Question: I have a ListView in a dialog and I need to show a button after the list.
'''
<?xml version="1.0" encoding="utf-8"?>
<RelativeLayout
xmlns:android="http://schemas.android.com/apk/res/android"
android:layout_width="fill_parent" android:layout_height="wrap_content">
<TextView android:id="@+id/tvwGameOver" android:layout_weight="1" android:gravity="center"
android:textSize="25sp" android:visibility="gone"
android:layout_width="fill_parent" android:layout_height="wrap_content"/>
<LinearLayout
android:id="@+id/lloPlayerNames" xmlns:android="http://schemas.android.com/apk/res/android"
android:layout_width="fill_parent" android:layout_height="wrap_content"
android:orientation="horizontal" android:footerDividersEnabled="true"
android:headerDividersEnabled="true" android:layout_below="@id/tvwGameOver">
<TextView
android:id="@+id/tvwGameNumberHeader" android:layout_weight="1" android:gravity="right"
android:text="@string/scores_GameNumber" android:textSize="12sp"
android:layout_width="fill_parent" android:layout_height="wrap_content"
android:layout_marginRight="13sp"/>
<TextView
android:id="@+id/tvwPlayer0Name" android:layout_weight="1" android:gravity="right"
android:textSize="12sp"
android:layout_width="fill_parent" android:layout_height="wrap_content"
android:layout_marginRight="13sp"/>
<TextView
android:id="@+id/tvwPlayer1Name" android:layout_weight="1" android:gravity="right"
android:textSize="12sp"
android:layout_width="fill_parent" android:layout_height="wrap_content"
android:layout_marginRight="13sp"/>
<TextView
android:id="@+id/tvwPlayer2Name" android:layout_weight="1" android:gravity="right"
android:textSize="12sp"
android:layout_width="fill_parent" android:layout_height="wrap_content"
android:layout_marginRight="13sp"/>
<TextView
android:id="@+id/tvwPlayer3Name" android:layout_weight="1" android:gravity="right"
android:textSize="12sp"
android:layout_width="fill_parent" android:layout_height="wrap_content"
android:layout_marginRight="13sp"/>
</LinearLayout>
<ListView
android:id="@+id/lvwScores" android:layout_below="@id/lloPlayerNames"
android:layout_width="fill_parent" android:layout_height="wrap_content"
android:divider="#FFFFFF" android:dividerHeight="1dip"
android:layout_weight="1"
android:footerDividersEnabled="true" android:headerDividersEnabled ="true"/>
<Button android:id="@+id/btnOK"
android:layout_height="wrap_content" android:layout_width="120dip"
android:layout_weight="1"
android:text="OK" android:layout_centerHorizontal="true"
android:layout_alignParentBottom="true"
/>
</RelativeLayout>
'''
Problem is that when the list gets to be too big it just passes the button and the button sits over the top of the list.
I tried to add android:layout_below="@id/lvwScores" to the button but then, when the list is empty, I get a button that runs from the bottom of the screen to the bottom of the list.
If I remove the android:layout_alignParentBottom="true" then the dialog is made small.
At the end of the day, I am looking to have the list filling most of the screen even if part of it is still empty (it is a scores screen), with the button at the bottom.
Any ideas?
This is what it looks like when empty:

It is great, except that when the list builds up and reaches the bottom is down not stop at the button.
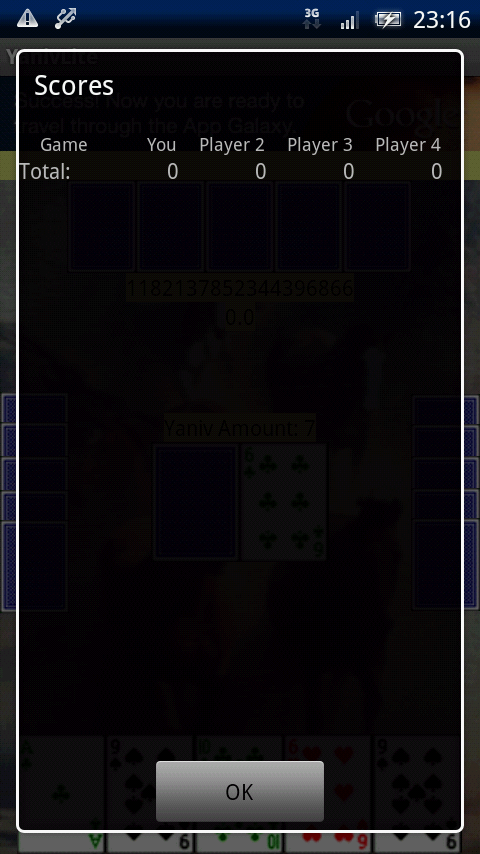
Answer: Can you maybe give the list view or the list view's container a margin at the bottom that is the height of the button? Just as a test, give the button a height of 30 dips and have the listview or listview's container have a bottom margin of 30 dips to see if it still runs over behind the button.